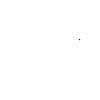
Particle: kaon